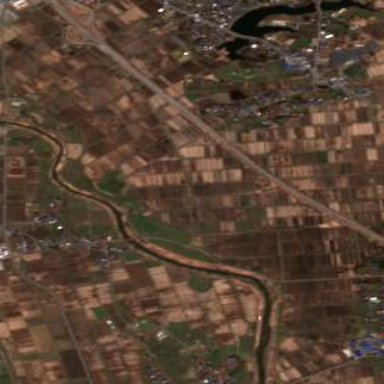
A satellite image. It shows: Farmland with rice crops growing. The produce is rice.